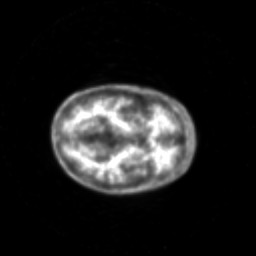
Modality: PET
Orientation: axial
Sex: female
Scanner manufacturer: siemens